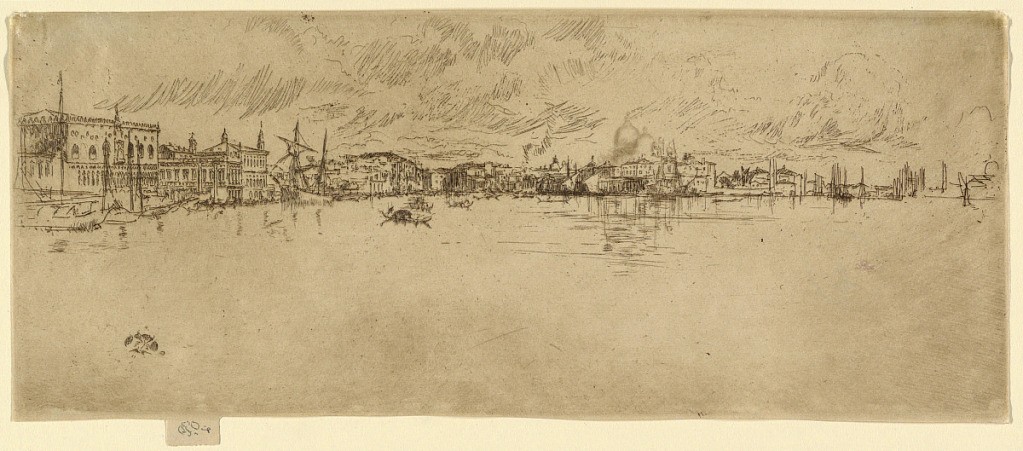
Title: Long Venice
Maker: James McNeill Whistler, American, 1834–1903
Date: ca. 1885
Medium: Etching on paper
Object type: Print
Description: Horizontal rectangle.  From under a grey cloud, Venice extends along the curving bay, from the Doge's Palace, left, far beyond the Salute.  Occasional gondolas and other boats.